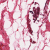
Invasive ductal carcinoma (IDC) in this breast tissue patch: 0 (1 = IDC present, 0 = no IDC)